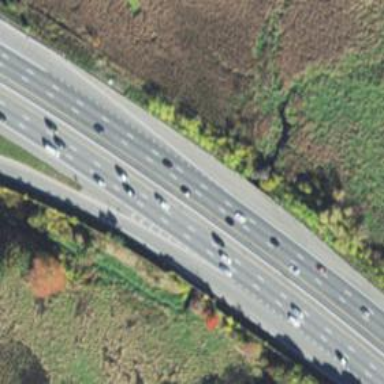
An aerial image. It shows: Motorway junction.